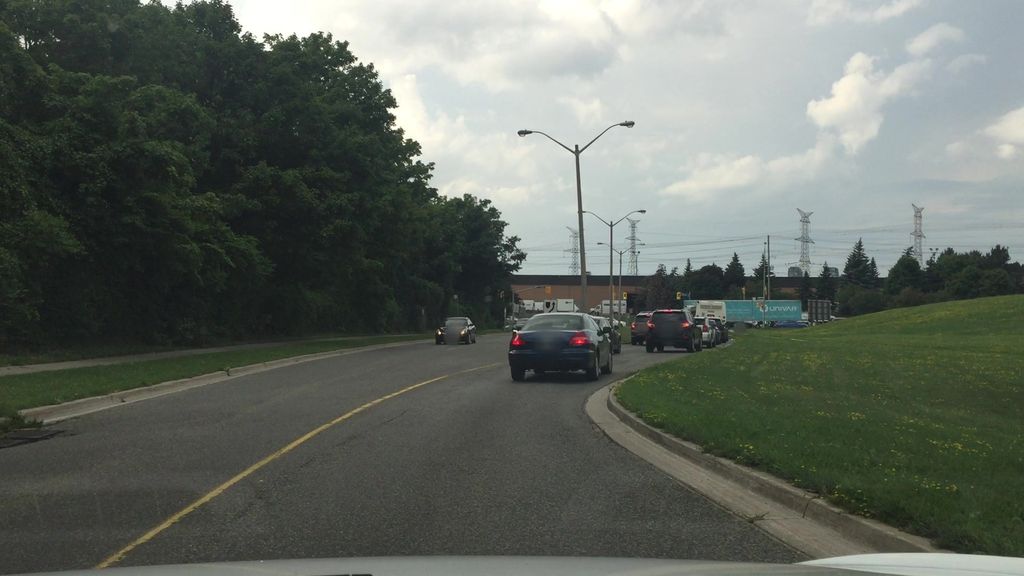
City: toronto